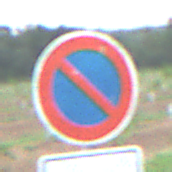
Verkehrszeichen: EingeschraenktesHalteverbot
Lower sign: HinweisDurchVerbaleAngabe1
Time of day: SunriseSunset
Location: Outdoor (Nature)
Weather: PartlyCloudy
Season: NotSpecified
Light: Natural